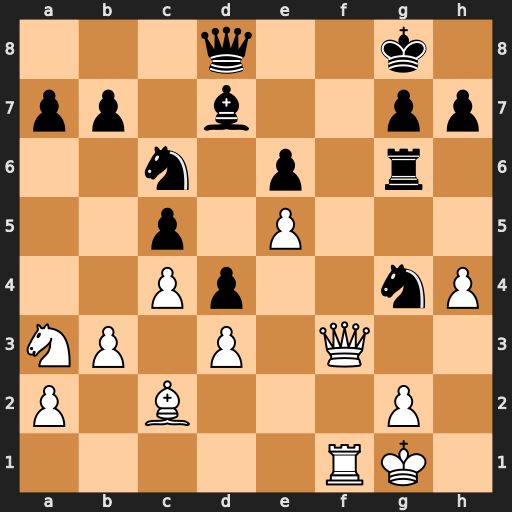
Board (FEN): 3q2k1/pp1b2pp/2n1p1r1/2p1P3/2Pp2nP/NP1P1Q2/P1B3P1/5RK1
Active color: w
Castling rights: -
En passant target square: -
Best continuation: Qf7+ Kh8 Qf8+ Qxf8 Rxf8#